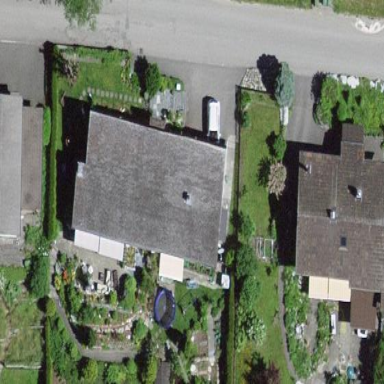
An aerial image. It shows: Residential building.